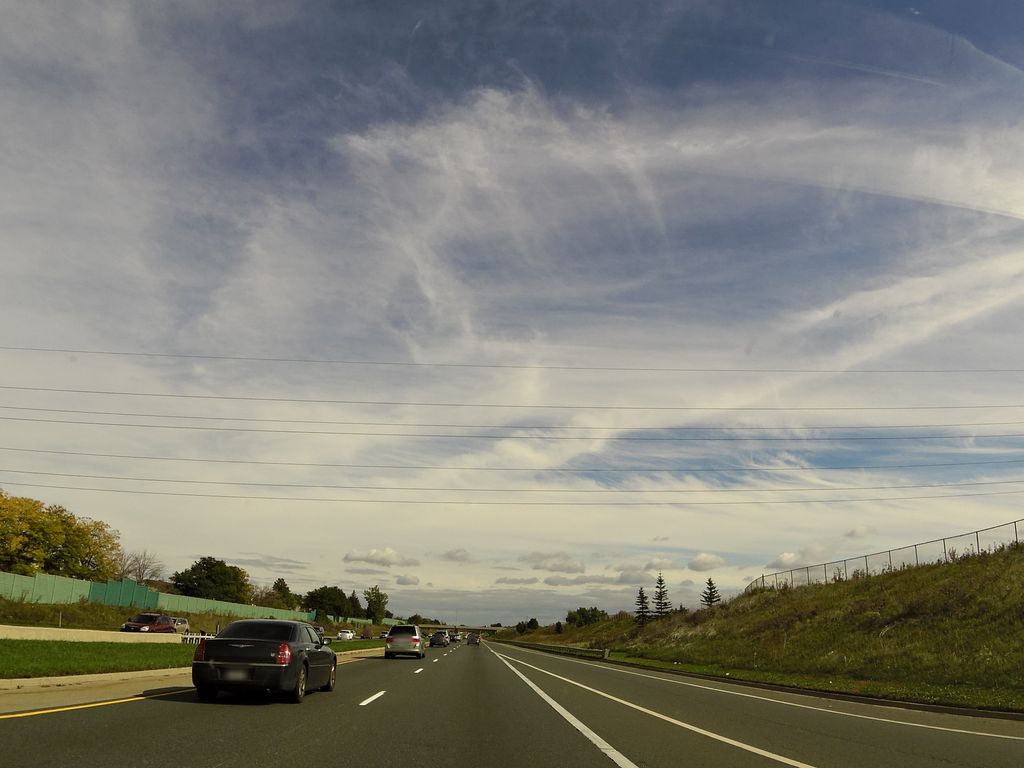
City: hamilton